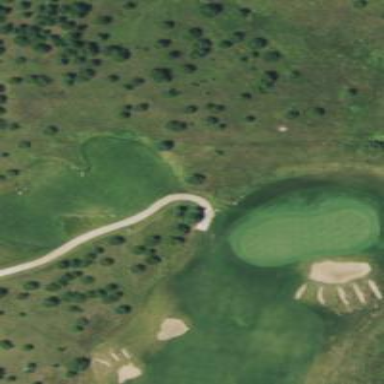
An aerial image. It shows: Grass area designated as golf tee.